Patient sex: F
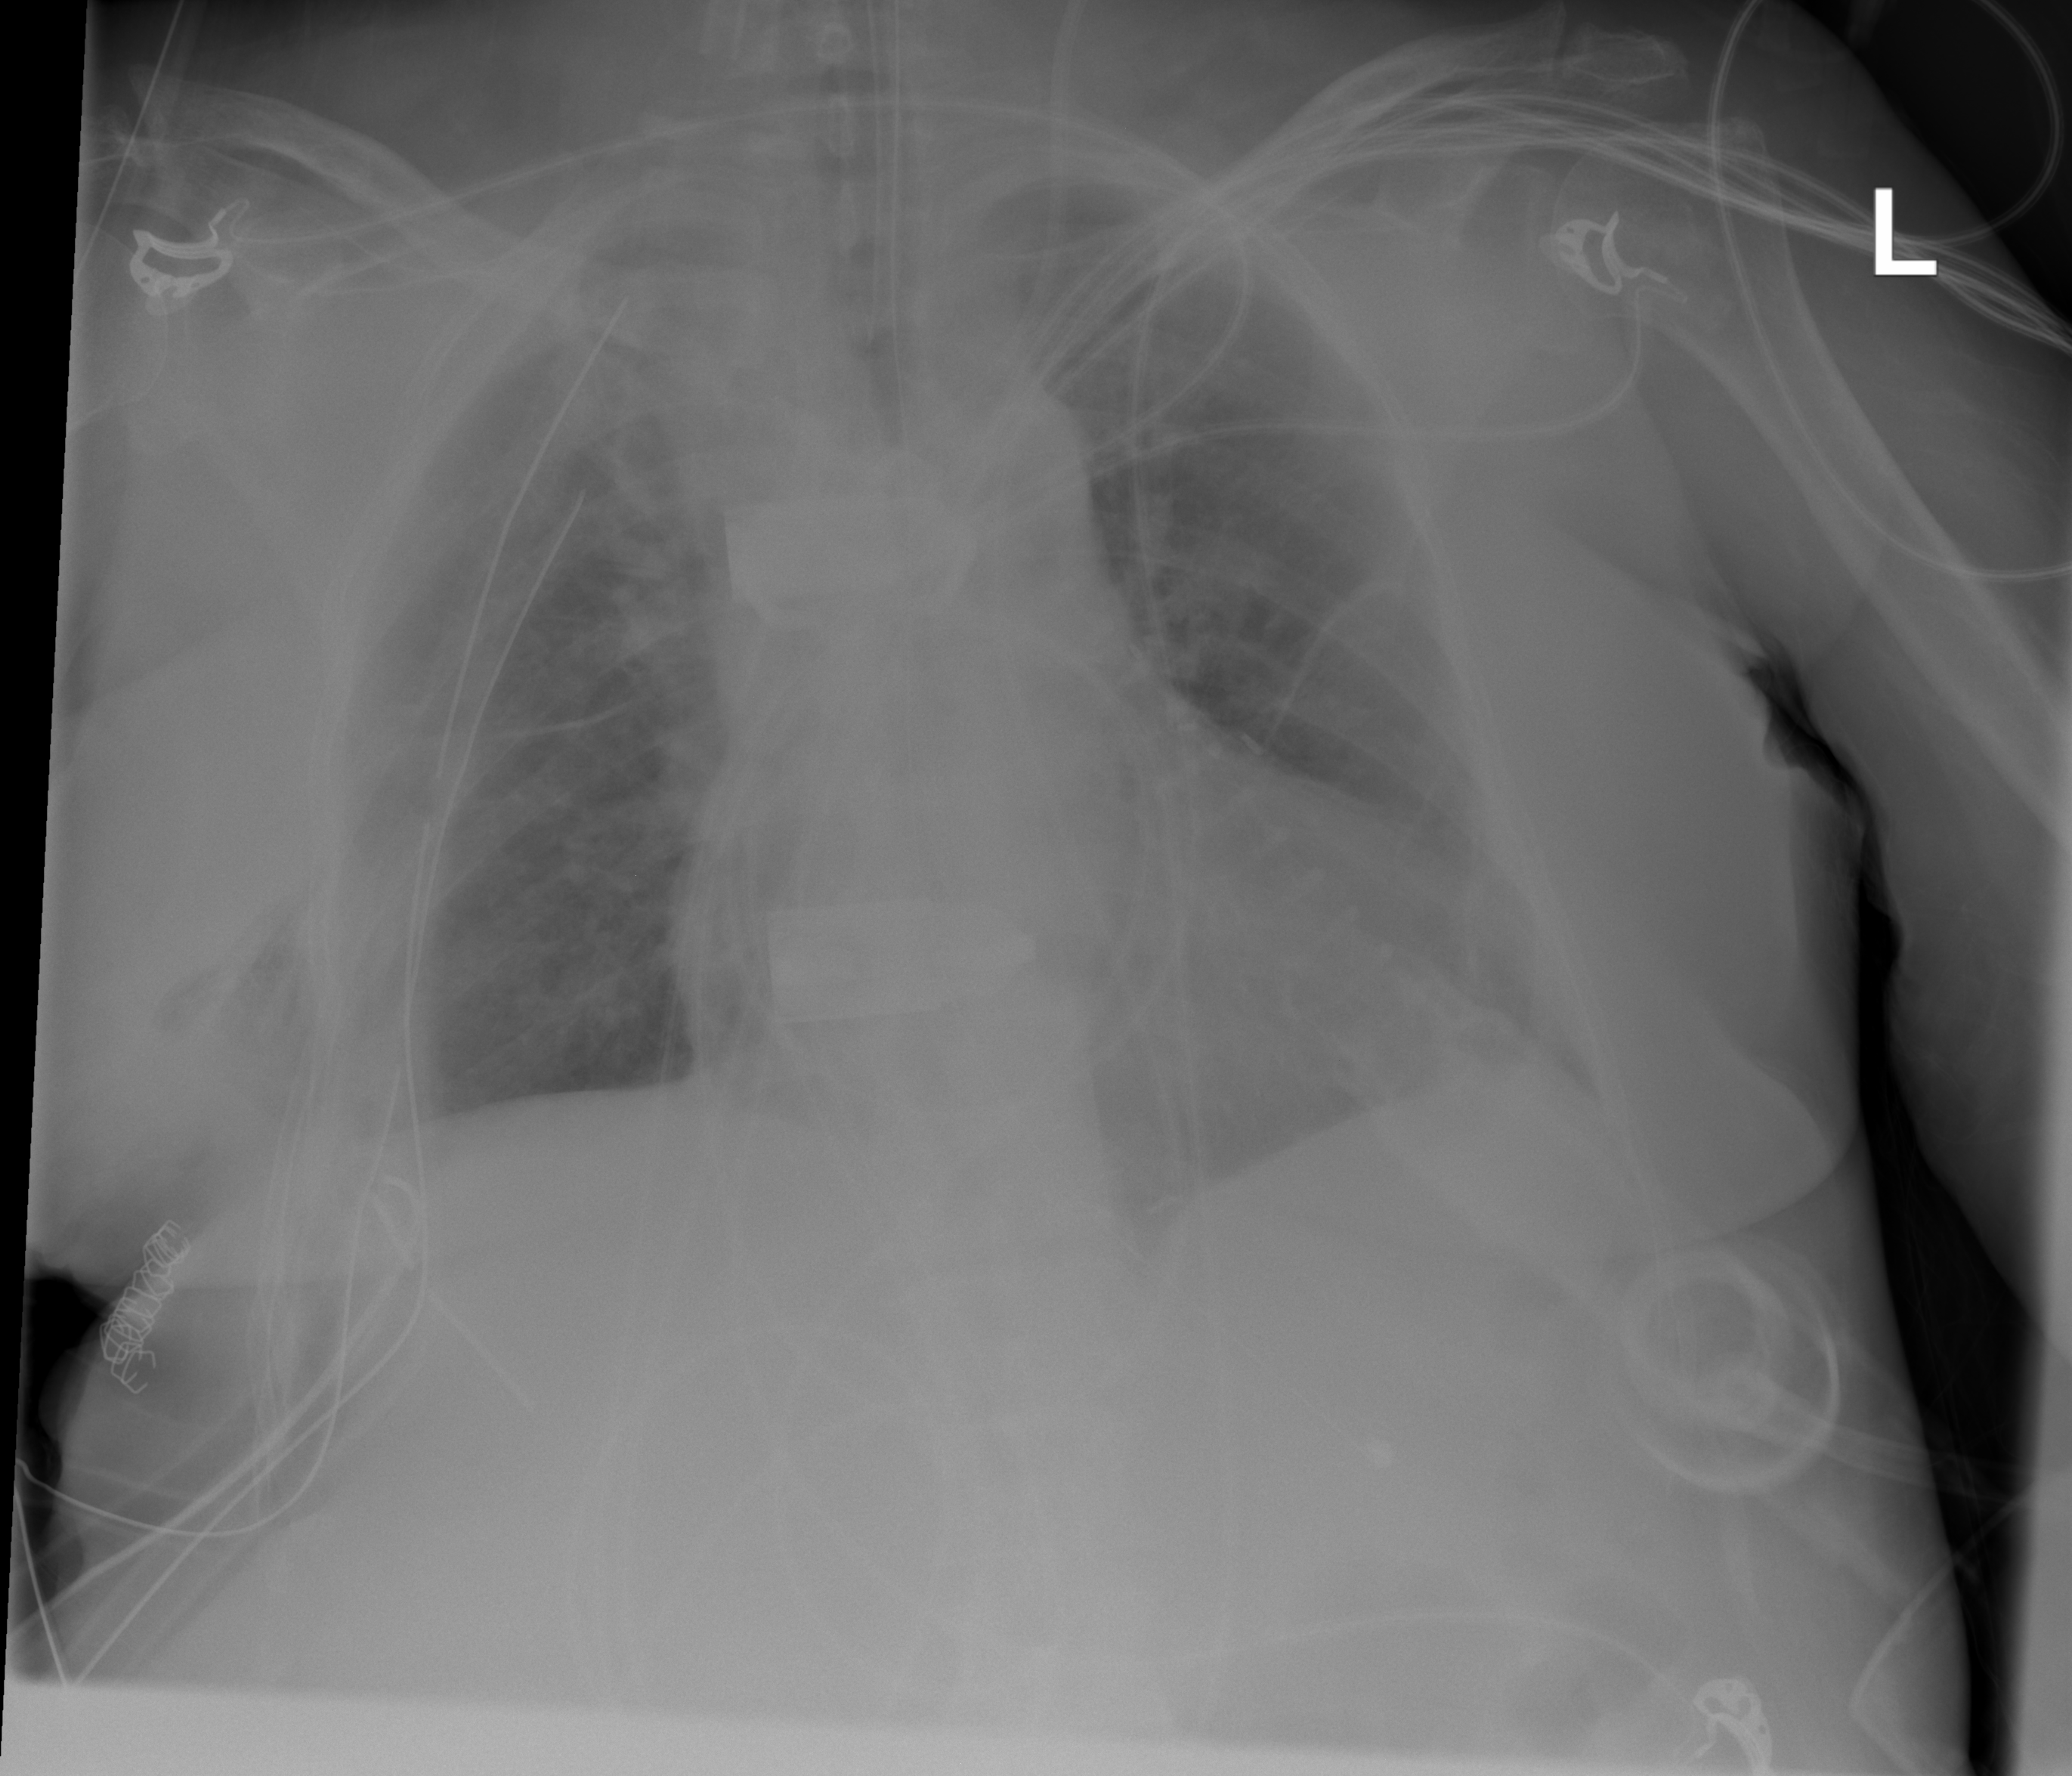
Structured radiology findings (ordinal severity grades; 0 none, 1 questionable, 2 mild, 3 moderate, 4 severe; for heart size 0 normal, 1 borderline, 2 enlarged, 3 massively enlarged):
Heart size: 2
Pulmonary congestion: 0
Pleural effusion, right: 2
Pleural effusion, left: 0
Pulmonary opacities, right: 0
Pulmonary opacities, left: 0
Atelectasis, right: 2
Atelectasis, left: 2